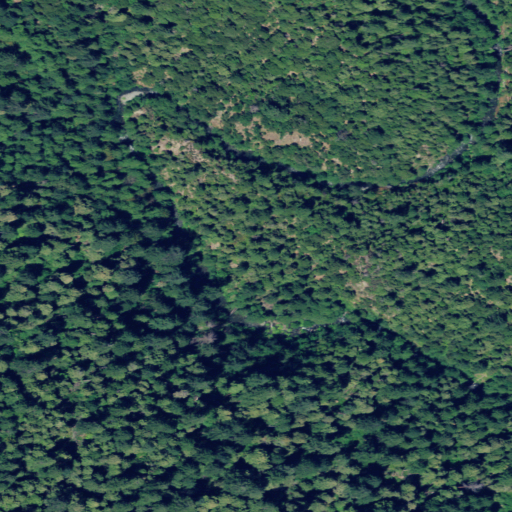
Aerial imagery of cape in California named Cape Horn containing evergreen forest, mixed forest, and open development